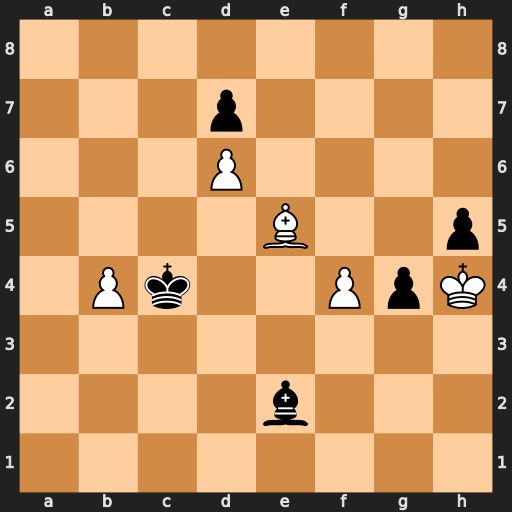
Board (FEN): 8/3p4/3P4/4B2p/1Pk2PpK/8/4b3/8
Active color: w
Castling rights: -
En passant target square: -
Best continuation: f5 Bd3 Kg5 Kxb4 f6 Bc4 Kxh5 Bf7+ Kh6 Kc4 Kg7 Kd5 Kxf7 Kxe5 Ke7 g3 f7 g2 f8=Q g1=Q Qh8+